Question: I've got an unordered [inline] list of links that wraps across two lines:

'''
<ul>
<li><a href="http://google.com">Harvard Medical School</a></li>
<li><a href="http://google.com">Harvard College</a></li>
...
</ul>
'''
I add the dot separator via a CSS pseudo-element:
'''
#widget-links li { display: inline; }
#widget-links li:after { content: " b7"; }
'''
Unfortunately, the separator appears after the last element on each line. With just one line, I'd simply grab ':last-child' and remove the psuedo-element.
Any nifty tricks to hide that last dot with more than one line? I'm open to weird CSS, or JavaScript if absolutely necessary.
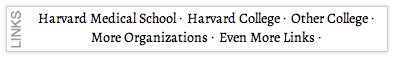
Answer: Interesting question! Here's what I consider a "low-tech" solution with jQuery that does the trick:
'''
$(function() {
var lastElement = false;
$("ul > li").each(function() {
if (lastElement && lastElement.offset().top != $(this).offset().top) {
lastElement.addClass("nobullet");
}
lastElement = $(this);
}).last().addClass("nobullet");
});
'''
The algorithm is not hard to follow, but here's the idea: iterate over the elements, taking advantage that they all have the same properties (size, margin, display inline etc) that affect their position when the browser computes layout. Compare the vertical offset of each item with that of the previous one; if they differ, the previous one must have been at the end of the line so mark it for special treatment. Finally, mark the very last item in the set for special treatment as well, since by definition it is the last item in the line on which it appears.
IMHO the fact that this is a Javascript-based solution (can it be done without, I wonder?) is no problem at all here, as even if the script does not run there is only going to be an extremely slight visual degradation of your webpage.
<URL>.